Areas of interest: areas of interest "Home Furnishing and Building Materials Market"
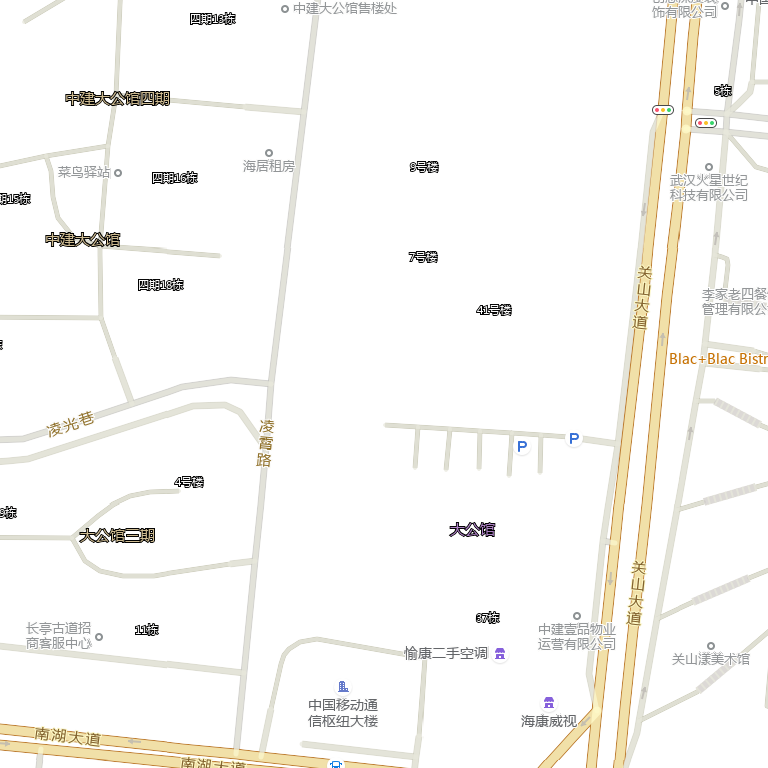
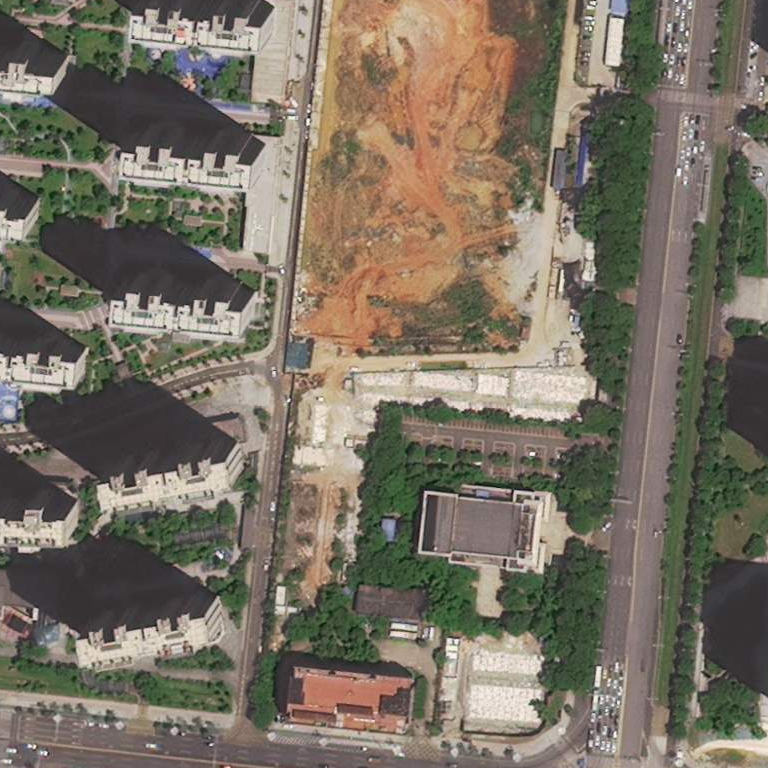